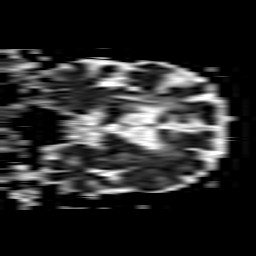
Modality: ADC
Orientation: coronal
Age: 87
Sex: male
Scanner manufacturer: philips
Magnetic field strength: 1.5 T
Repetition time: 3.63 s
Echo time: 0.07194 s